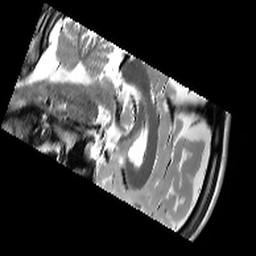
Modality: T2w
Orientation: sagittal
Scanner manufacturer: siemens
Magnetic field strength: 3 T
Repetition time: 10.64 s
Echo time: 0.05 s